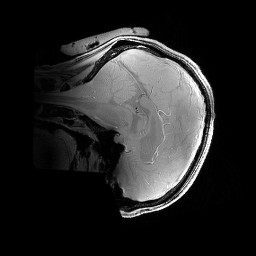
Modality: PDw
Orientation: sagittal
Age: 30
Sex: male
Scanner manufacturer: siemens
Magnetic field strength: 6.98 T
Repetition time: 1.38 s
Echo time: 0.00242 s